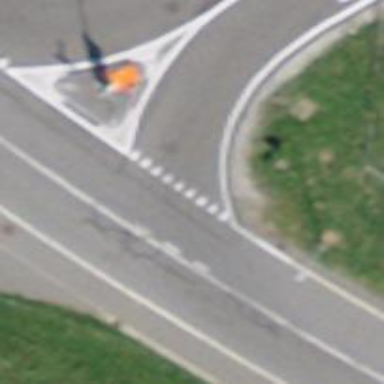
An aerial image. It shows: Road with "give way" sign.